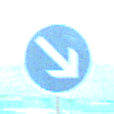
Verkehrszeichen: VorgeschriebeneVorbeifahrtRechts
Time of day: MorningAfternoon
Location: Roofed (Special)
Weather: PartlyCloudy
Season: NotSpecified
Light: Natural